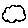
Label: cloud